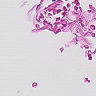
Metastatic tissue present: no